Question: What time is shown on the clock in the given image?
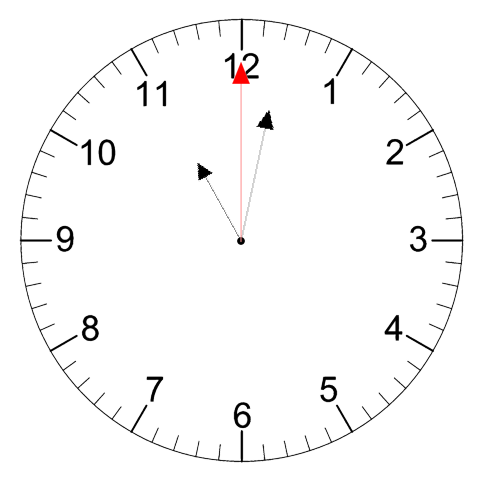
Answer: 11:02:00